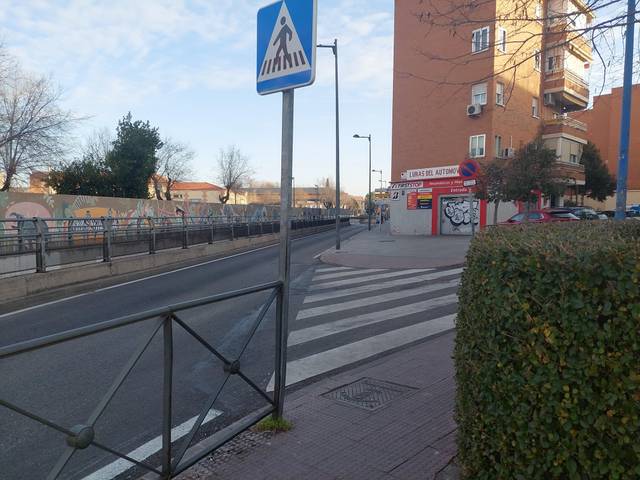
Region: Spain
Coordinates: 40.328, -3.77